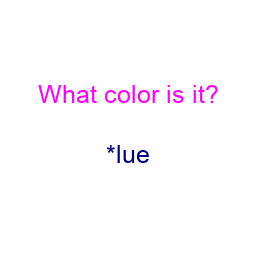
Color: navy
Color name shown: blue
Background color: white
Question text color: magenta